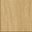
Piece: xx